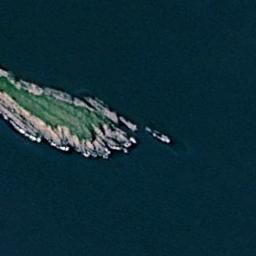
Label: island